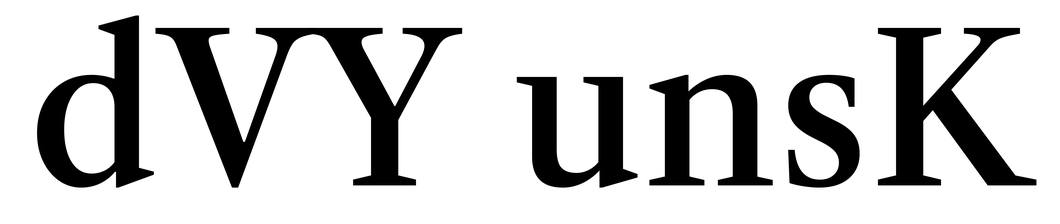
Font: LibreCaslonText_Medium